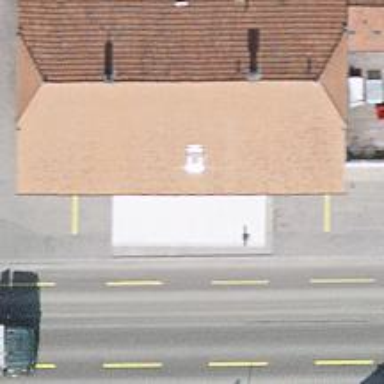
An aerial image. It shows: Fuel station.